RGB frame:
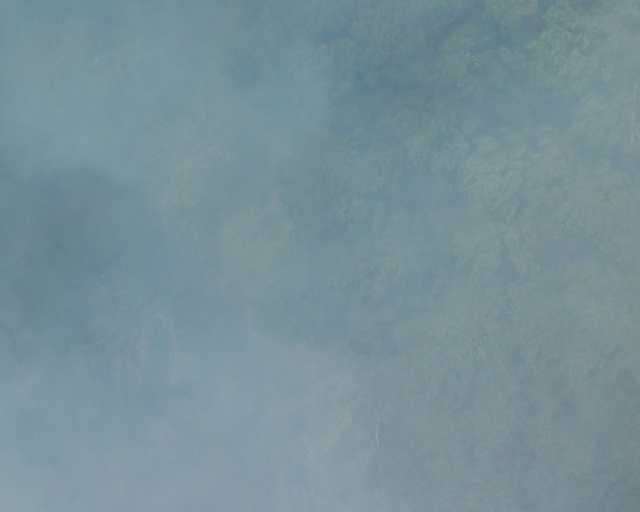
Thermal frame:
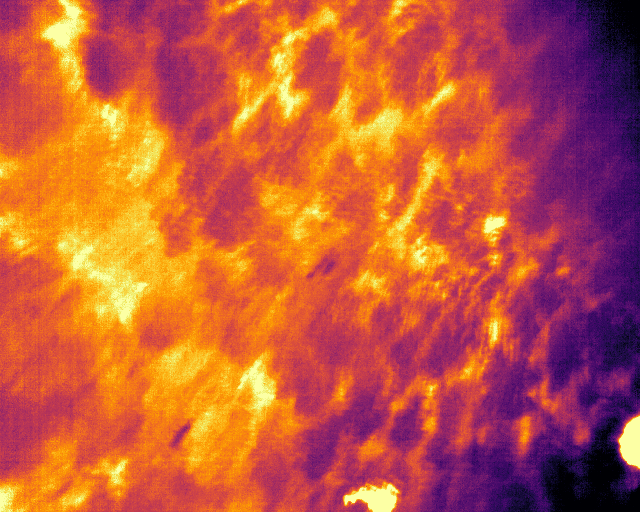
Captured: 2026-02-26 02:30:55
Pixels at or above 80 °C: 238 (fraction of frame: 0.0007263)